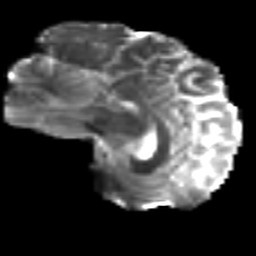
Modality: T2w
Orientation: sagittal
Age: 25
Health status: ill
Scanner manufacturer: philips
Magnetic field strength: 3 T
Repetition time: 9 s
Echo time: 0.127 s